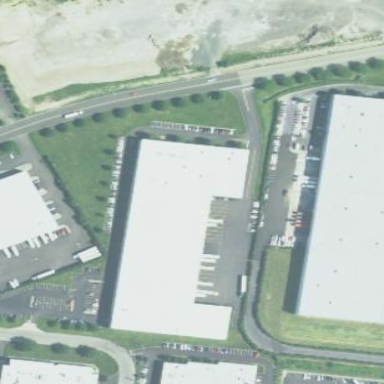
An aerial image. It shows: Warehouse building.